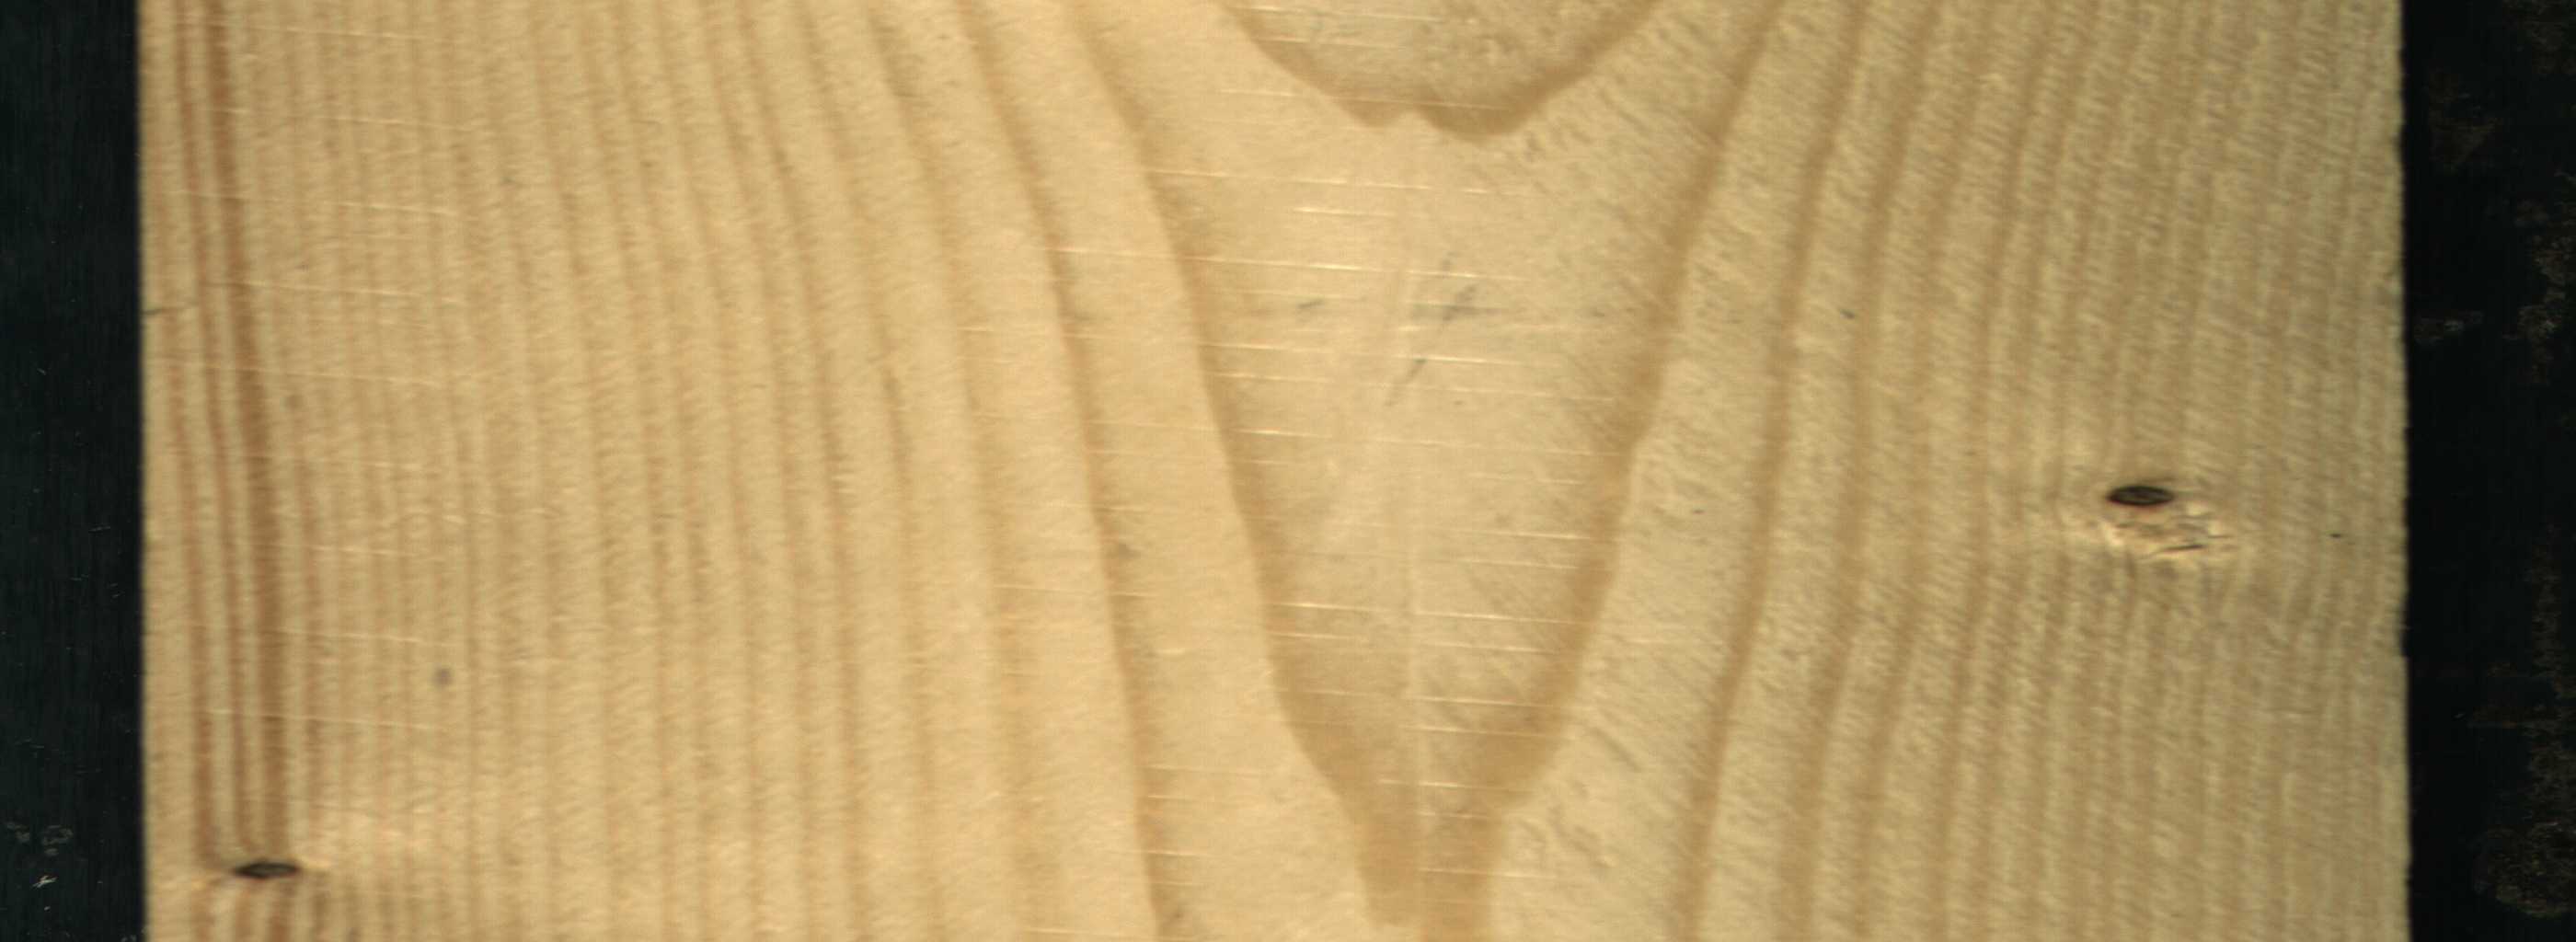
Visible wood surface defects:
Dead_Knot
Dead_Knot